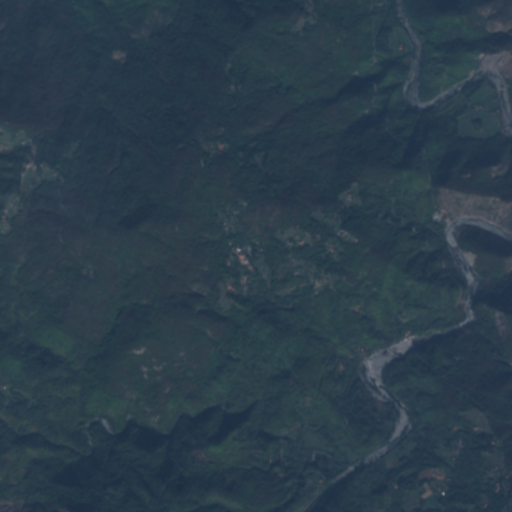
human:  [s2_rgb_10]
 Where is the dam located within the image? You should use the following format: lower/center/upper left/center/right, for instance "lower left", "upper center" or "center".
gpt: The dam is located in the lower right of the image.
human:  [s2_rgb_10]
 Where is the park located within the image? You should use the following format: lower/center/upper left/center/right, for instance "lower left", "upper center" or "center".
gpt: The park is located in the center of the image.
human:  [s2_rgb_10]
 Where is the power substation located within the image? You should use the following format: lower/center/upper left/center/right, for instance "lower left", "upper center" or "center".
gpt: The power substation is located in the center right of the image.
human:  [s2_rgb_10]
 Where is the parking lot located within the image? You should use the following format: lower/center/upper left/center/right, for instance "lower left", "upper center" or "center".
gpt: There is no parking lot in the image.